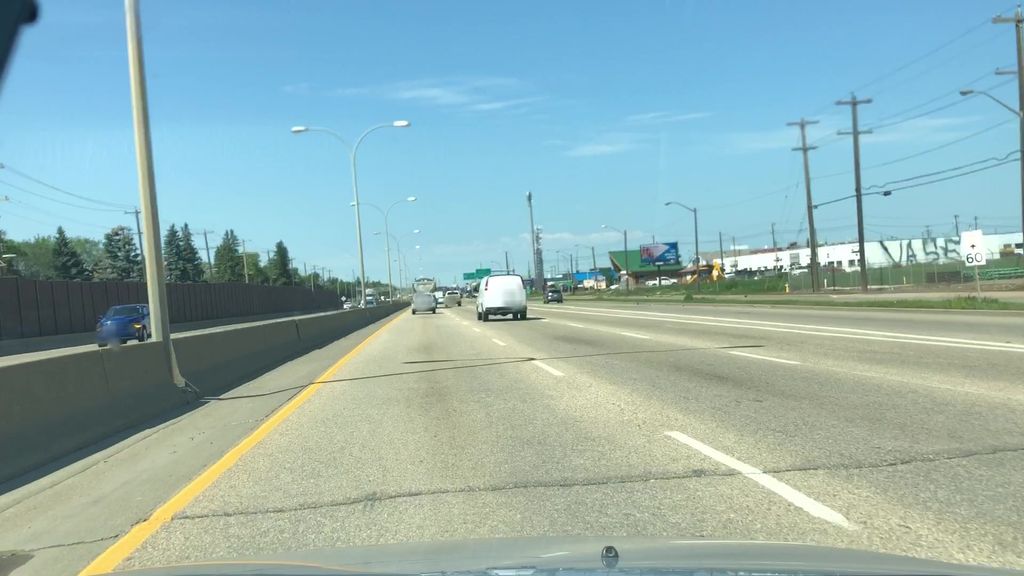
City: edmonton